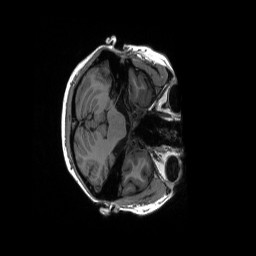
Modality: T1w
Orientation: axial
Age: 30
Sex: female
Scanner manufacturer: siemens
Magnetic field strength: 3 T
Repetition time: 2.53 s
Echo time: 0.0033 s